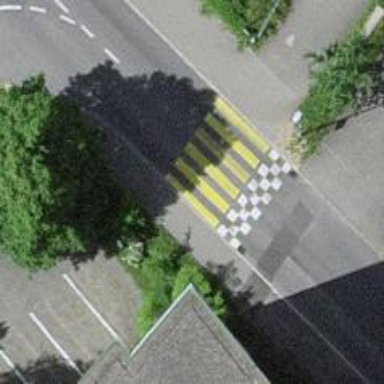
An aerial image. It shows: Marked crossing on the road.